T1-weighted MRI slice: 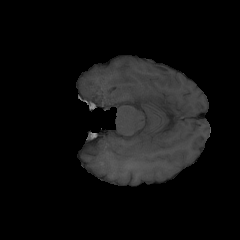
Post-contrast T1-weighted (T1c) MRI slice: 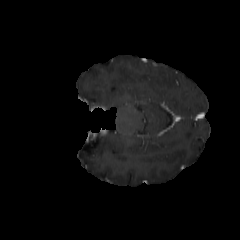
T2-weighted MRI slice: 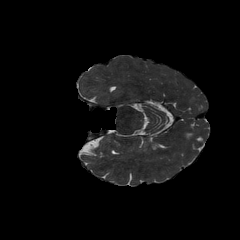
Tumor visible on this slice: no